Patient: sex M, age 47
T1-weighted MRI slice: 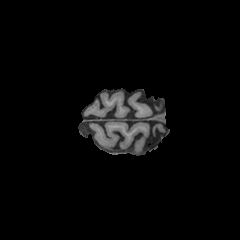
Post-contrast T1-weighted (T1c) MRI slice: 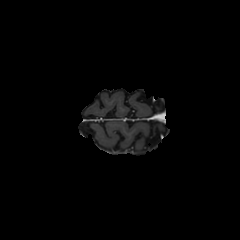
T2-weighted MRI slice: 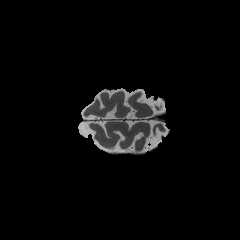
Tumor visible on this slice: no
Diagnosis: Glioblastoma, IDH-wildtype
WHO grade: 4